Question: I'm a beginner Android developer and I'm making my first app. I'd like to make a simple view that is overlayed on the map with a semi-transparent background. This is what it would hopefully look like:

As you can see, one of these dialogs/windows has a simple integer displayed and the other will have a rendered graph/chart.
What would be the best way to go about making this? A dialog? The problem with that might be that I would for the user to be able to work with the mapview below while this is displayed. And I'm not sure if a simple transparent rectangular canvas is the right way to get this done.
Any suggestions/ideas would be much appreciated. Thanks so much.
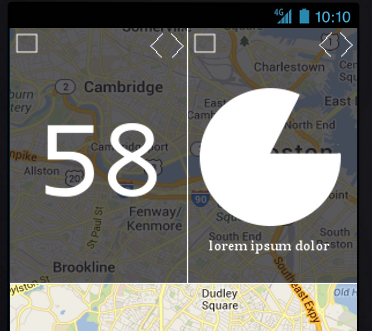
Answer: two ways to go
-Make it a 'FrameLayout' so add MapFragment first then add a 'Linearlayout' with 'orientation horizontal' and make 'gravity top' and 'translucent background',so it will be displayed on top of map, and it will also involve the elements inside,
-Instead of 'FrameLayout' make it a 'RelativeLayout' and the same process as above.
-Make the overlay as seperate 'Activity'(which is the worst case scenario)
Sample code for overlay can be like this
'''
<LinearLayout
....
android:divider=".." // some drawable or color whatever you want
android:showDividers="middle"
android:orientation="horizontal"
android:background="a000">
<TextView
....
android:value="58"/>
<com.example.custom.view
..../>
</LinearLayout>
'''